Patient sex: F
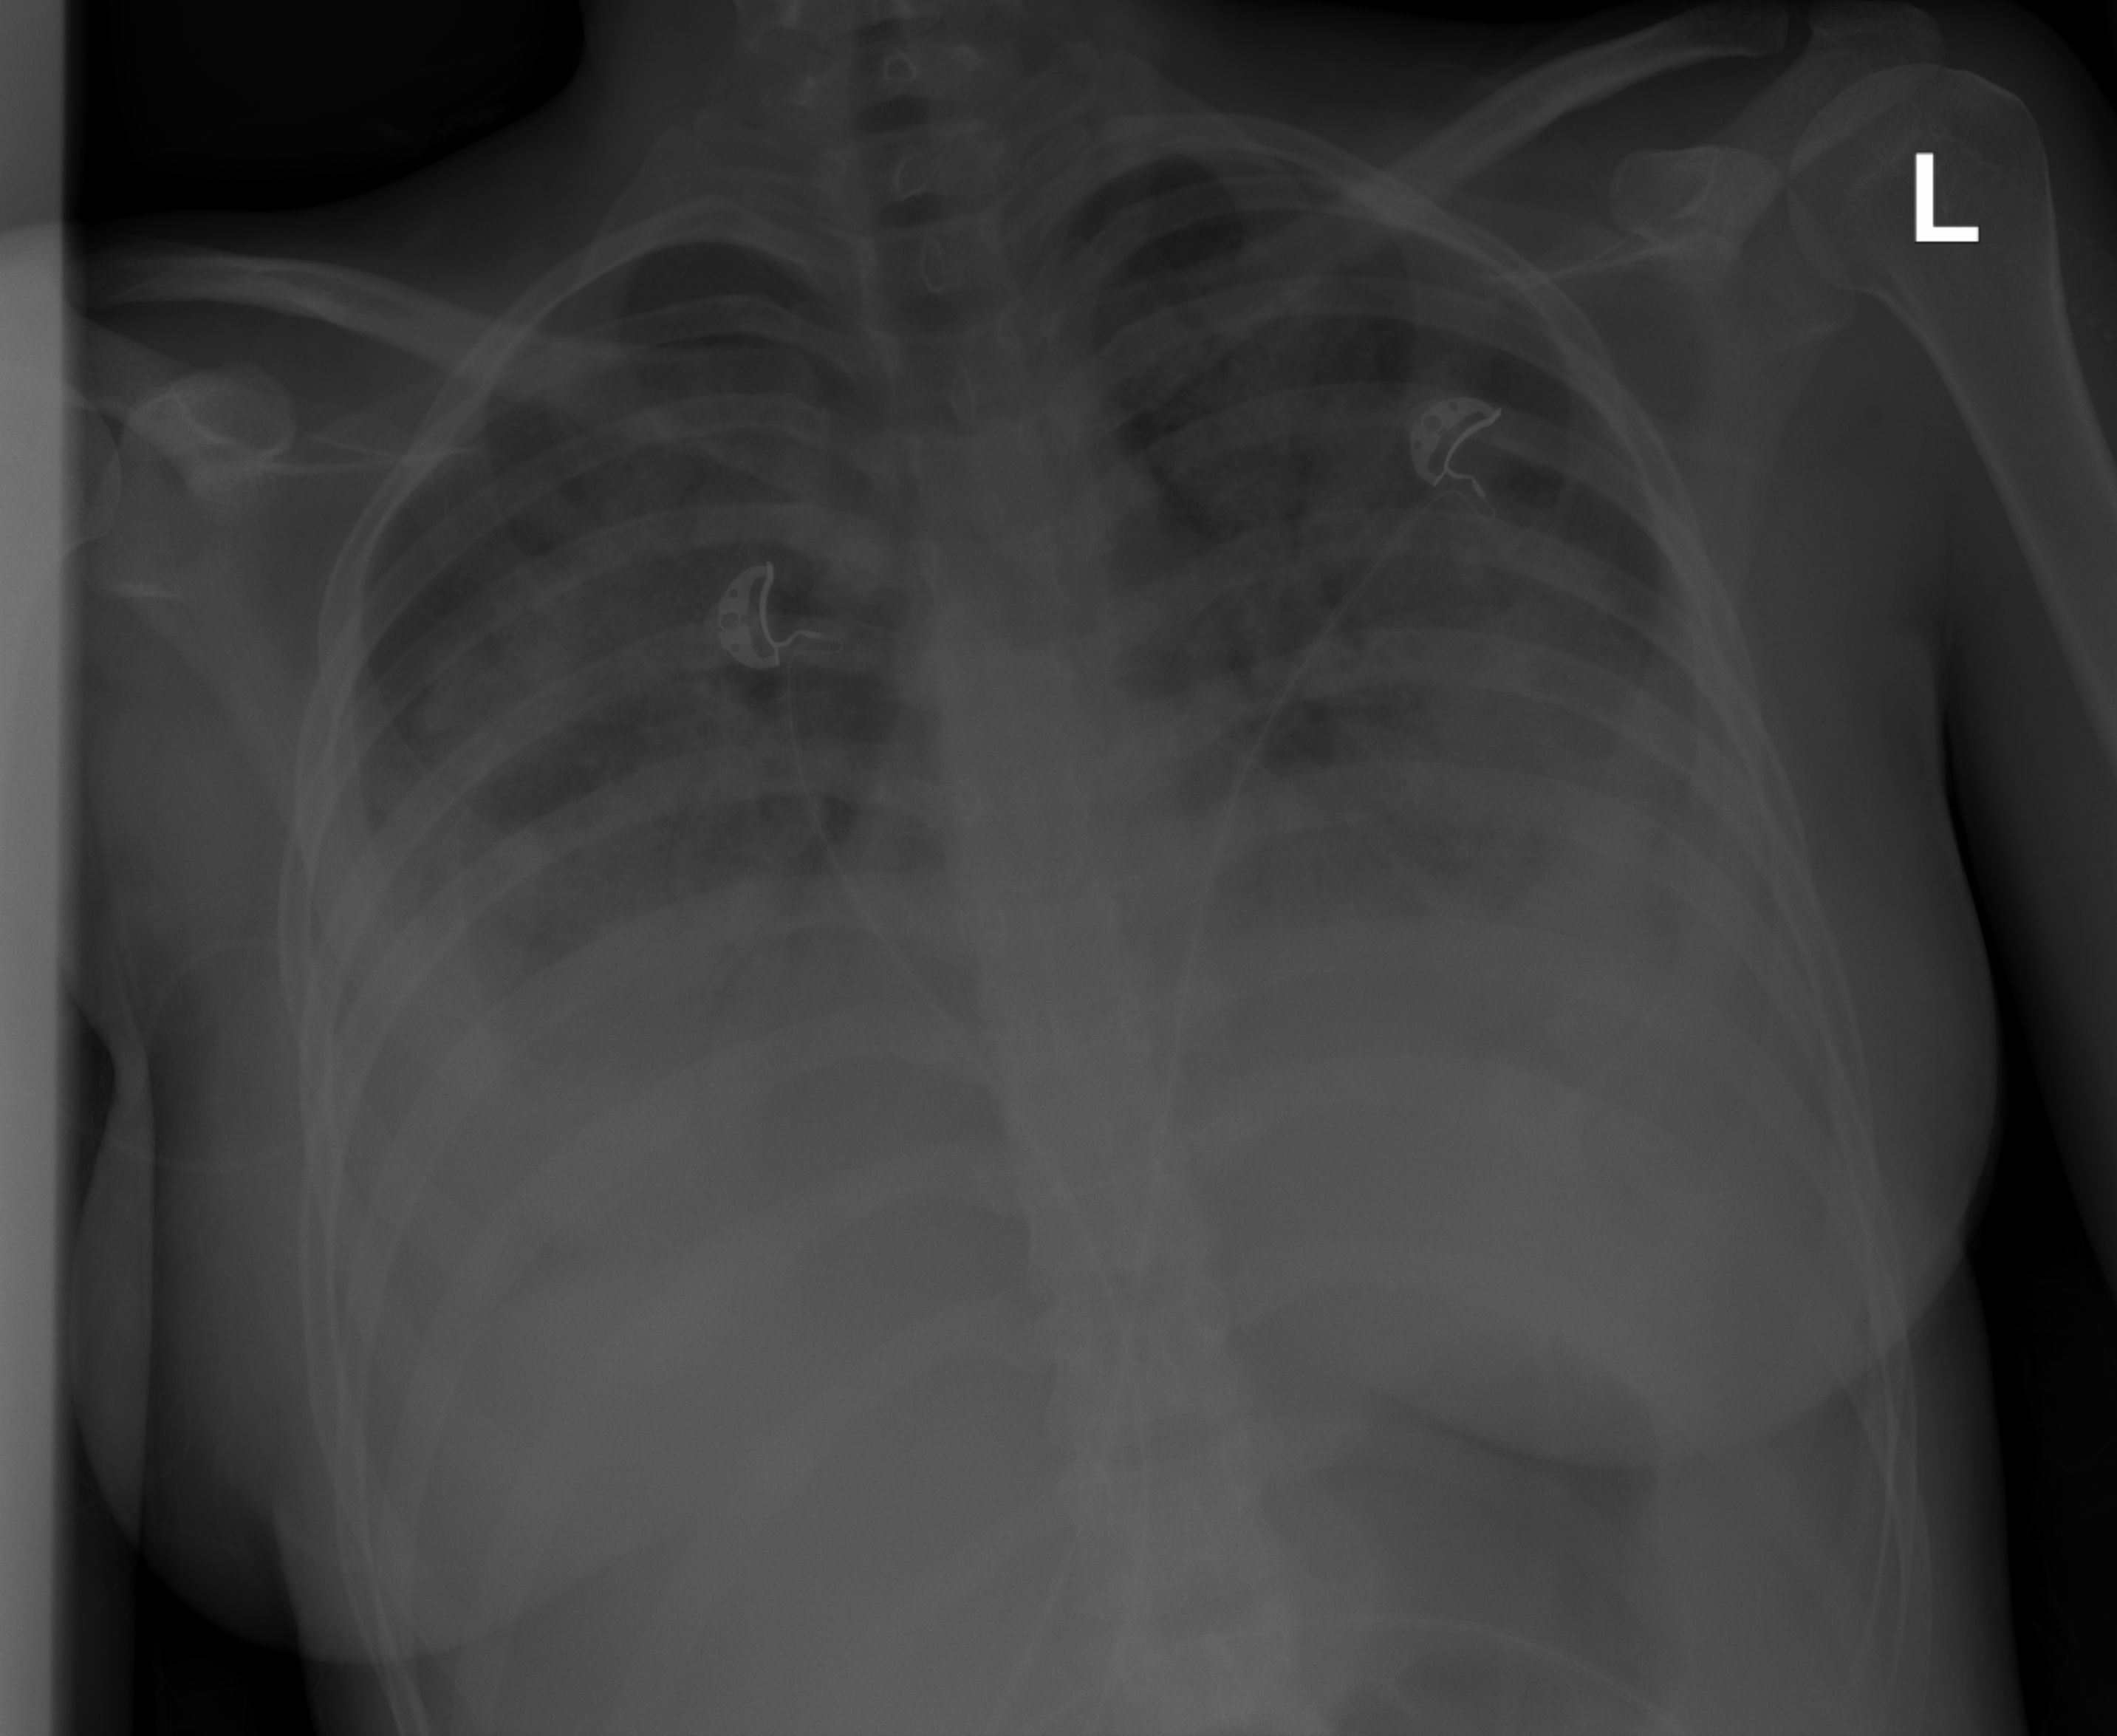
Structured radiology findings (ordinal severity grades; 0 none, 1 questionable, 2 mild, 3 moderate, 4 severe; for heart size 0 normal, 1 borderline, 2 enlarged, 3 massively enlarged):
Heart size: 1
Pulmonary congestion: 0
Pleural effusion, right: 3
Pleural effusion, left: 3
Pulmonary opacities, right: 3
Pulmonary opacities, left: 3
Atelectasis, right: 3
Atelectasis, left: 3